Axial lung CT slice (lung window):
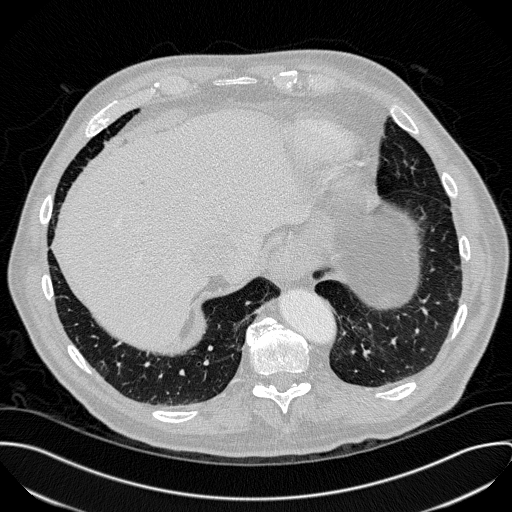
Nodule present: no